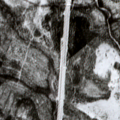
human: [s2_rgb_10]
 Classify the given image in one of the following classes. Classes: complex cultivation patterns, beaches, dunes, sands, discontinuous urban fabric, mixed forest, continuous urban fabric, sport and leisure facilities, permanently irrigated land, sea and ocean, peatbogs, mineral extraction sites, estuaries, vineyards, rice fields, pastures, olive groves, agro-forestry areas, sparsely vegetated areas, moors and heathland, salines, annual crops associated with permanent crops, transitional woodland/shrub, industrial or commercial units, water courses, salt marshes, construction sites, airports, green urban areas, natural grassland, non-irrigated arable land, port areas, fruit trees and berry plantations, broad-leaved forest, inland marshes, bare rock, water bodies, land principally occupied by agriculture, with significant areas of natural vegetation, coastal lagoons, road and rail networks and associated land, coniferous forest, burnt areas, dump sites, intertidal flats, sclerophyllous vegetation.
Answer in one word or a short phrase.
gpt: coniferous forest, mixed forest, transitional woodland/shrub